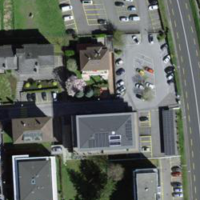
EUNIS habitat code: 54
Species observed at this site:
Prunus avium